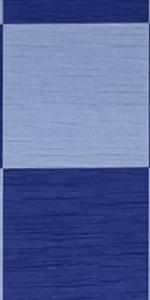
Label: Empty